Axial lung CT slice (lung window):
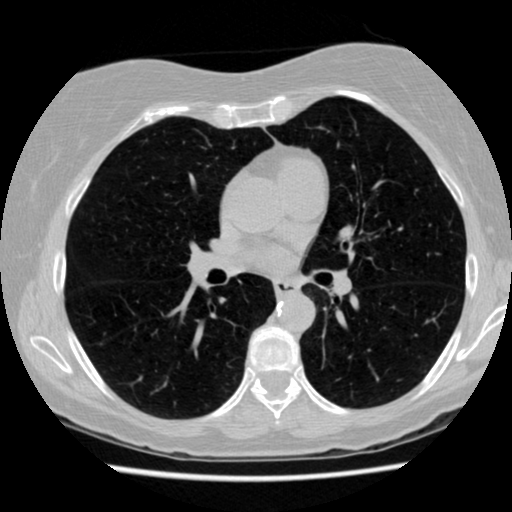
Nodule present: no